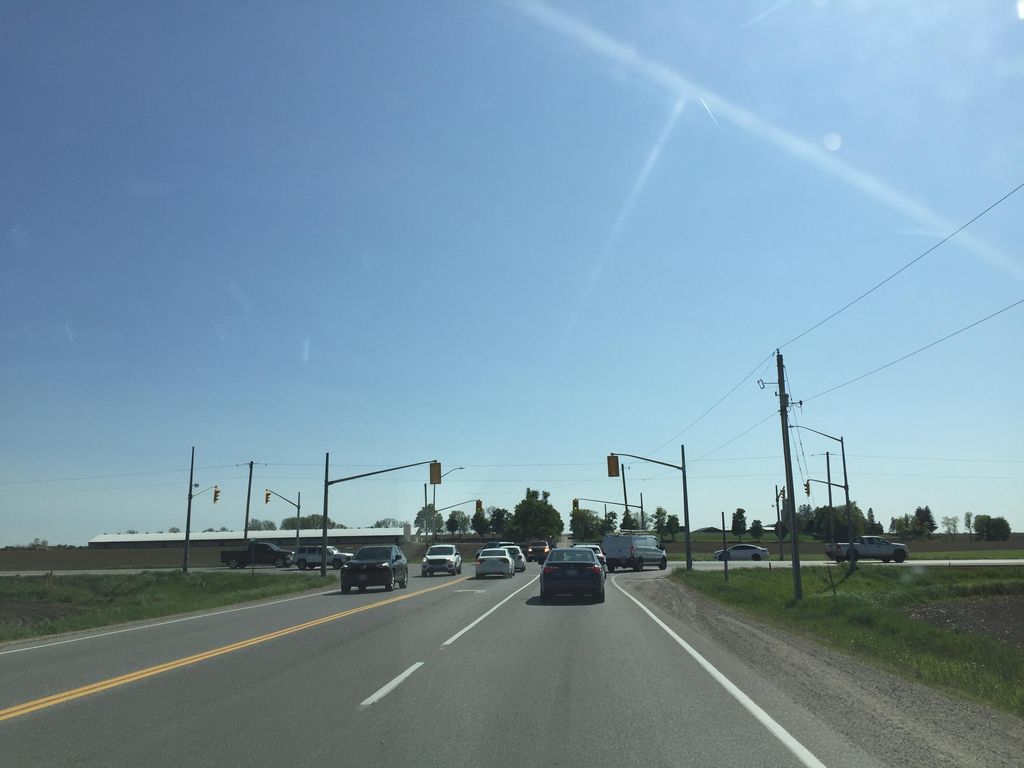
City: kitchener-waterloo